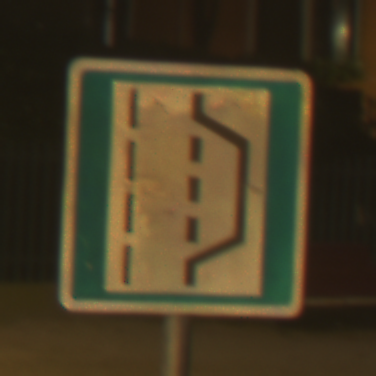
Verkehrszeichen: NothalteUndPannenbucht
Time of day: Night
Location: Outdoor (Urban)
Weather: Clear
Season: NotSpecified
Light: Artificial